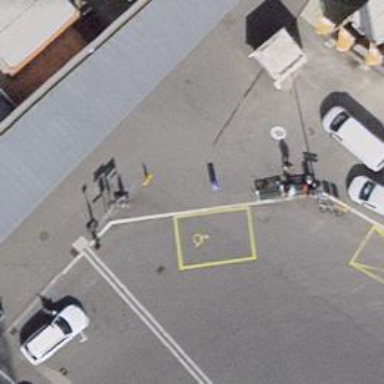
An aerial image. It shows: Parking space designated for disabled individuals.